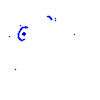
Particle: proton